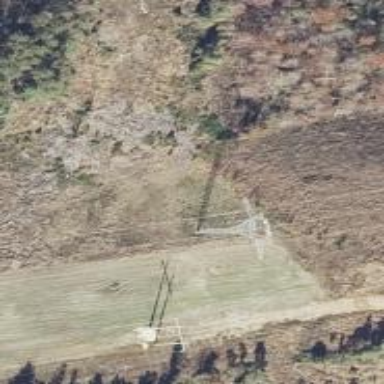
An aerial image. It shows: Lattice structure tower used for power distribution.